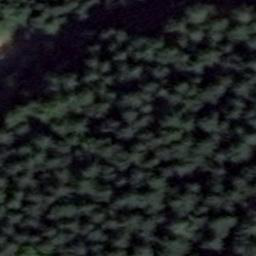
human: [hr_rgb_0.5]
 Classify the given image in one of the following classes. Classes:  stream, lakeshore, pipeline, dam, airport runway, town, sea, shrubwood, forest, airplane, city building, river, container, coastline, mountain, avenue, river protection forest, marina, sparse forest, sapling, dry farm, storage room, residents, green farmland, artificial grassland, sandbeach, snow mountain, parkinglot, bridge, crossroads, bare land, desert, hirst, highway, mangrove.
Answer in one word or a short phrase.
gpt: forest